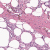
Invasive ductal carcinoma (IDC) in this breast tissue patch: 0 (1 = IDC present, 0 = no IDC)